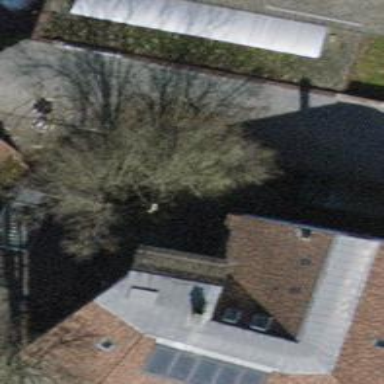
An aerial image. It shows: Shed.